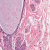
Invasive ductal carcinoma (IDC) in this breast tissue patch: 0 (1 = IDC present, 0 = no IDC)